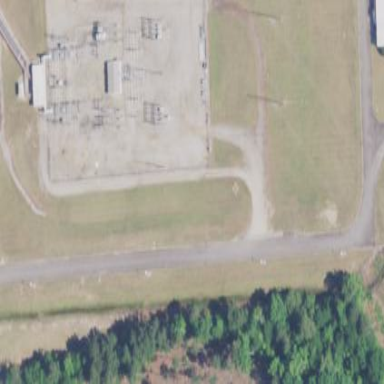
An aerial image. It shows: Industrial power substation surrounded by fence.